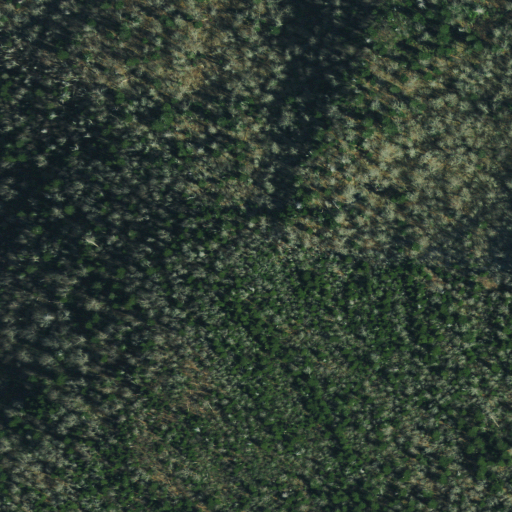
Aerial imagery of mountain in Tennessee named Balsam Point containing mixed forest, evergreen forest, and shrub